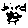
Label: bird